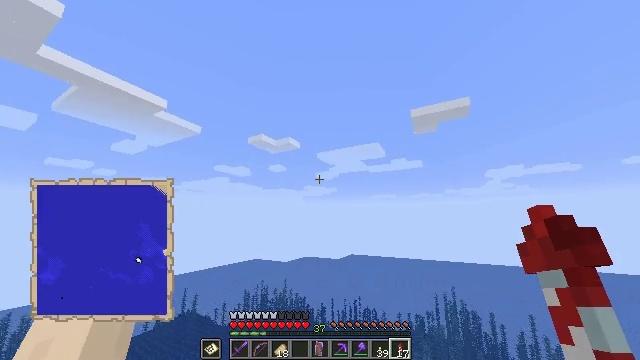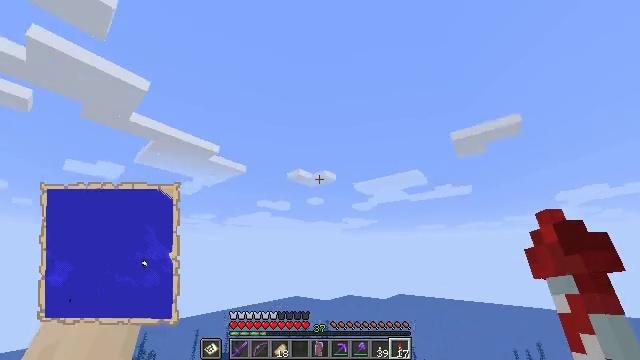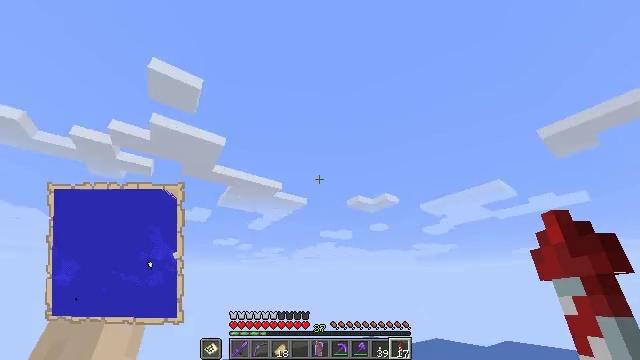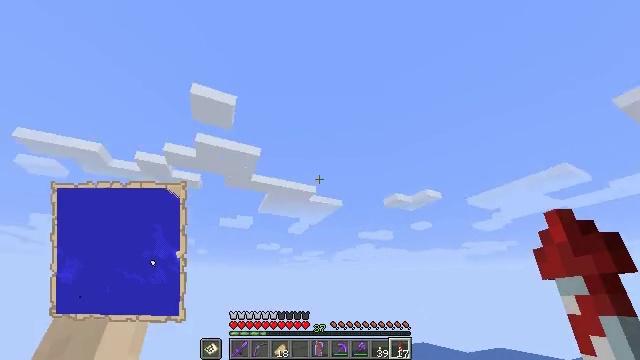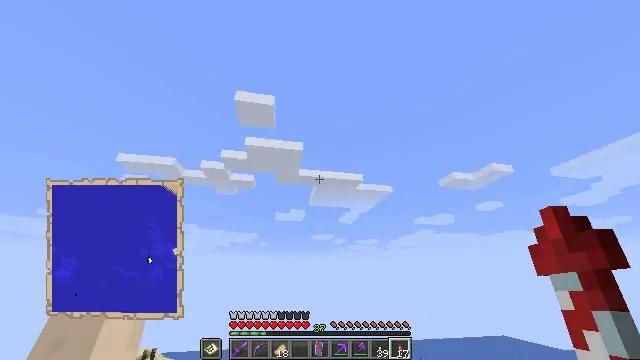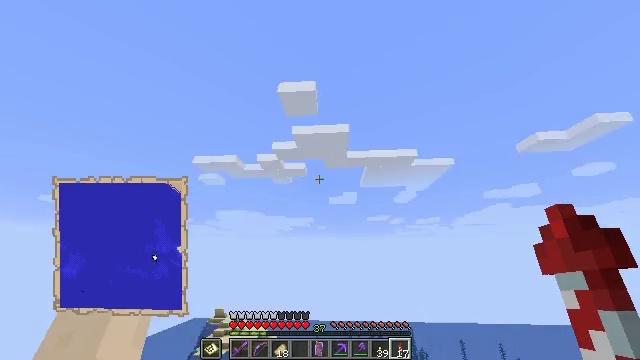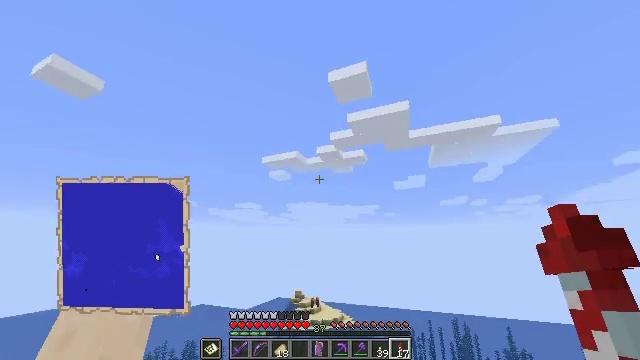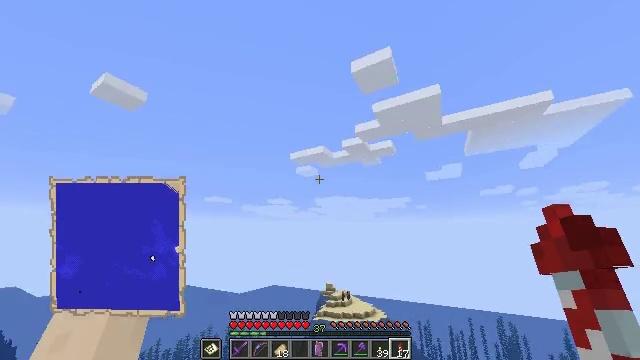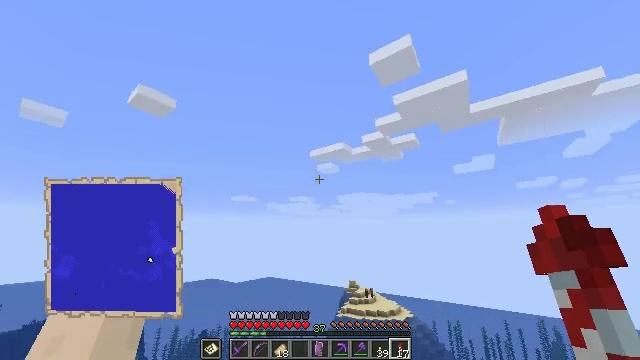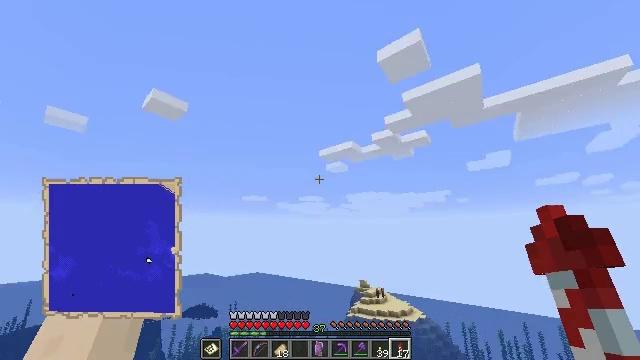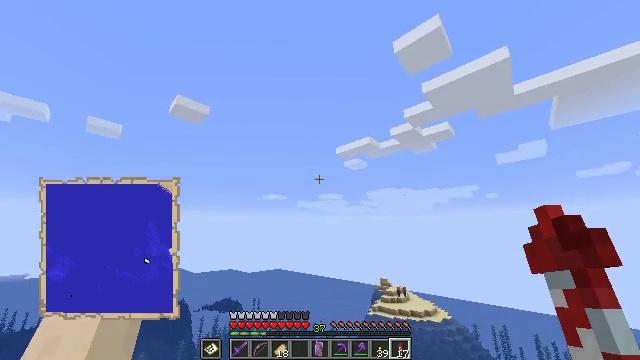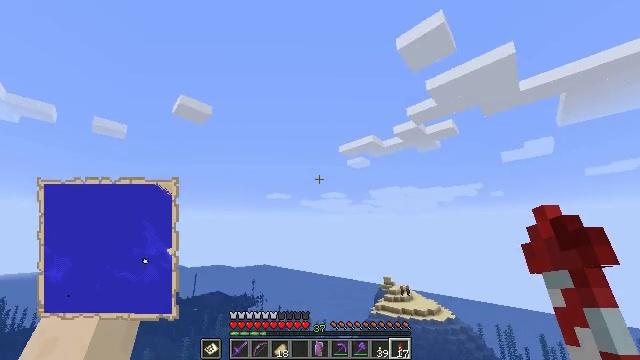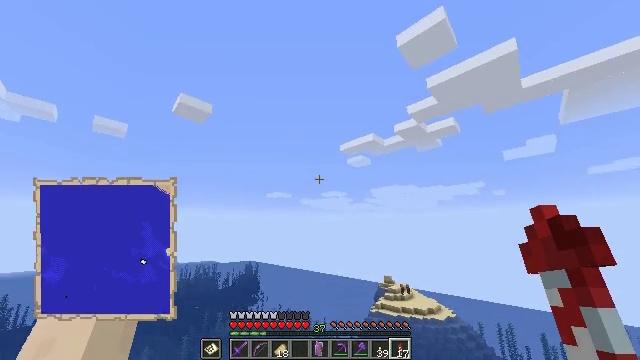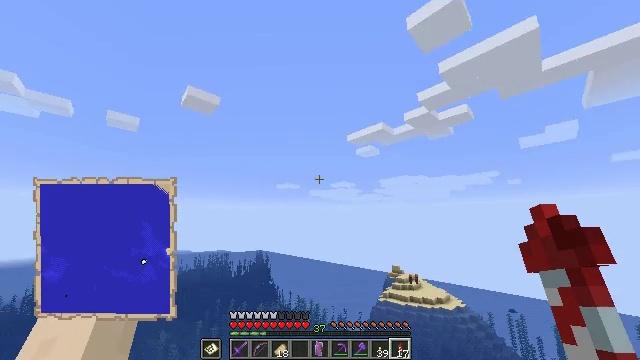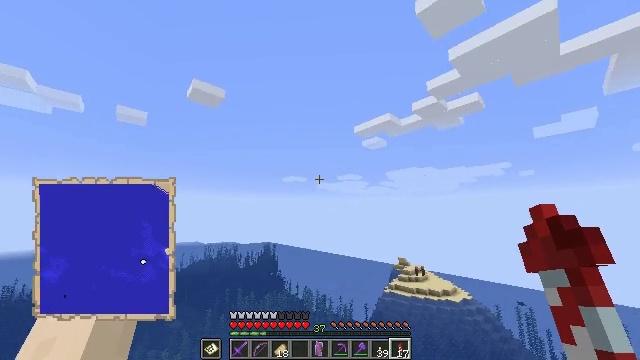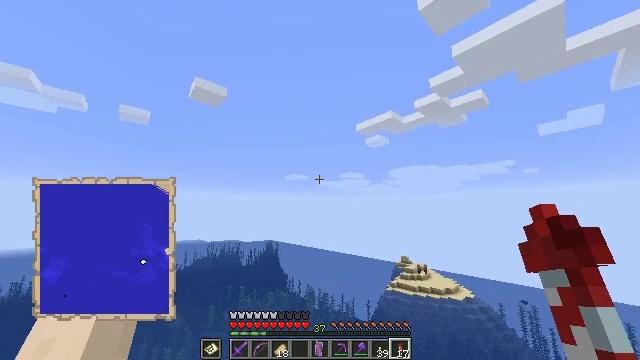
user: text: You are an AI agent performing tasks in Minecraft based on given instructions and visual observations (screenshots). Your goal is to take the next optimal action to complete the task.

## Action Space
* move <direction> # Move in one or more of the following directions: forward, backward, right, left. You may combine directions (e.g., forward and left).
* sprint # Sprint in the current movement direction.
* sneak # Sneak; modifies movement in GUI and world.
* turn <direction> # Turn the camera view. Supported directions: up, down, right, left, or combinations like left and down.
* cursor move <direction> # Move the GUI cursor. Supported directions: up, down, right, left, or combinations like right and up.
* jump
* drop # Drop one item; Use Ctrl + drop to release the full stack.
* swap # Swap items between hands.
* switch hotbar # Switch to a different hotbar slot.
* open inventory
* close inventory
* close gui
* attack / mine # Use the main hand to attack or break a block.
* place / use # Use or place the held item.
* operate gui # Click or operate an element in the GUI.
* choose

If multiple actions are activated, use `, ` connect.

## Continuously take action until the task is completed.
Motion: motion action
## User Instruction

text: Craft a filled map.
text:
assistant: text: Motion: move forward, sprint, turn left and up
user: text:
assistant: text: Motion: move forward, sprint, turn left and up
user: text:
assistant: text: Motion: move forward, sprint, turn left
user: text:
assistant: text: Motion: move forward, sprint, turn left and down
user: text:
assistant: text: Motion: move forward, sprint, turn left and down
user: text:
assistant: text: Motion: move forward, sprint, turn left and down
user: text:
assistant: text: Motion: move forward, sprint, turn left and down
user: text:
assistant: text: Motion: move forward, sprint, turn left
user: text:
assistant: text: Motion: move forward, sprint, turn left
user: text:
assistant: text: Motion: move forward, sprint, turn left
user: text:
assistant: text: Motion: move forward, sprint
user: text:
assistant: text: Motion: move forward, sprint
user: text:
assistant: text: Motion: move forward, sprint, turn left and down
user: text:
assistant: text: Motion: move forward, sprint, turn left and down
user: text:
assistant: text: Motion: move forward, sprint
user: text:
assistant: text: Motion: move forward, sprint
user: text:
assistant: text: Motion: move forward, sprint
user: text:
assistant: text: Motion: move forward, sprint
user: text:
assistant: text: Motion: move forward, sprint
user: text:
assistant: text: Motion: move forward, sprint
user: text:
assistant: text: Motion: move forward, sprint
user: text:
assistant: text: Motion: move forward, sprint
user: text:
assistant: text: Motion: move forward, sprint
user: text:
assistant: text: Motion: move forward, sprint
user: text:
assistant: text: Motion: move forward, sprint
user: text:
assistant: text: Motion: move forward, sprint
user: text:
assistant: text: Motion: move forward, sprint
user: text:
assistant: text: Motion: move forward, sprint
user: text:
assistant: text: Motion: move forward, sprint
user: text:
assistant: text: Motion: move forward, sprint